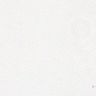
Metastatic tissue present: no